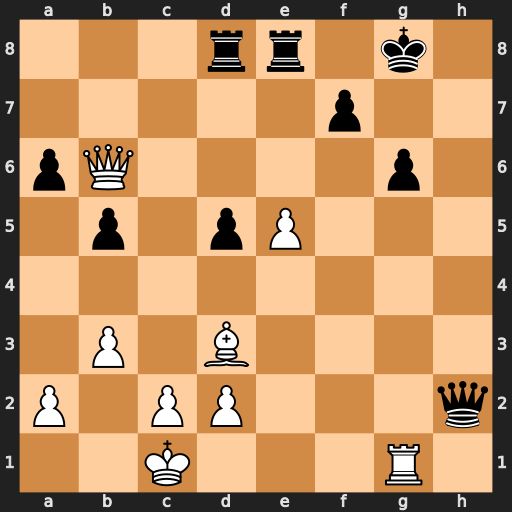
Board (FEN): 3rr1k1/5p2/pQ4p1/1p1pP3/8/1P1B4/P1PP3q/2K3R1
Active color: w
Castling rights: -
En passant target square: -
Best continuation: e6 Qxg1+ Qxg1